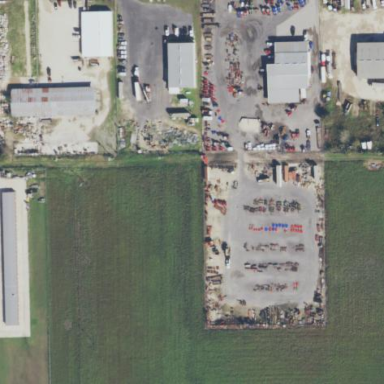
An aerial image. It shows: Commercial area.